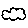
Label: cloud